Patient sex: M
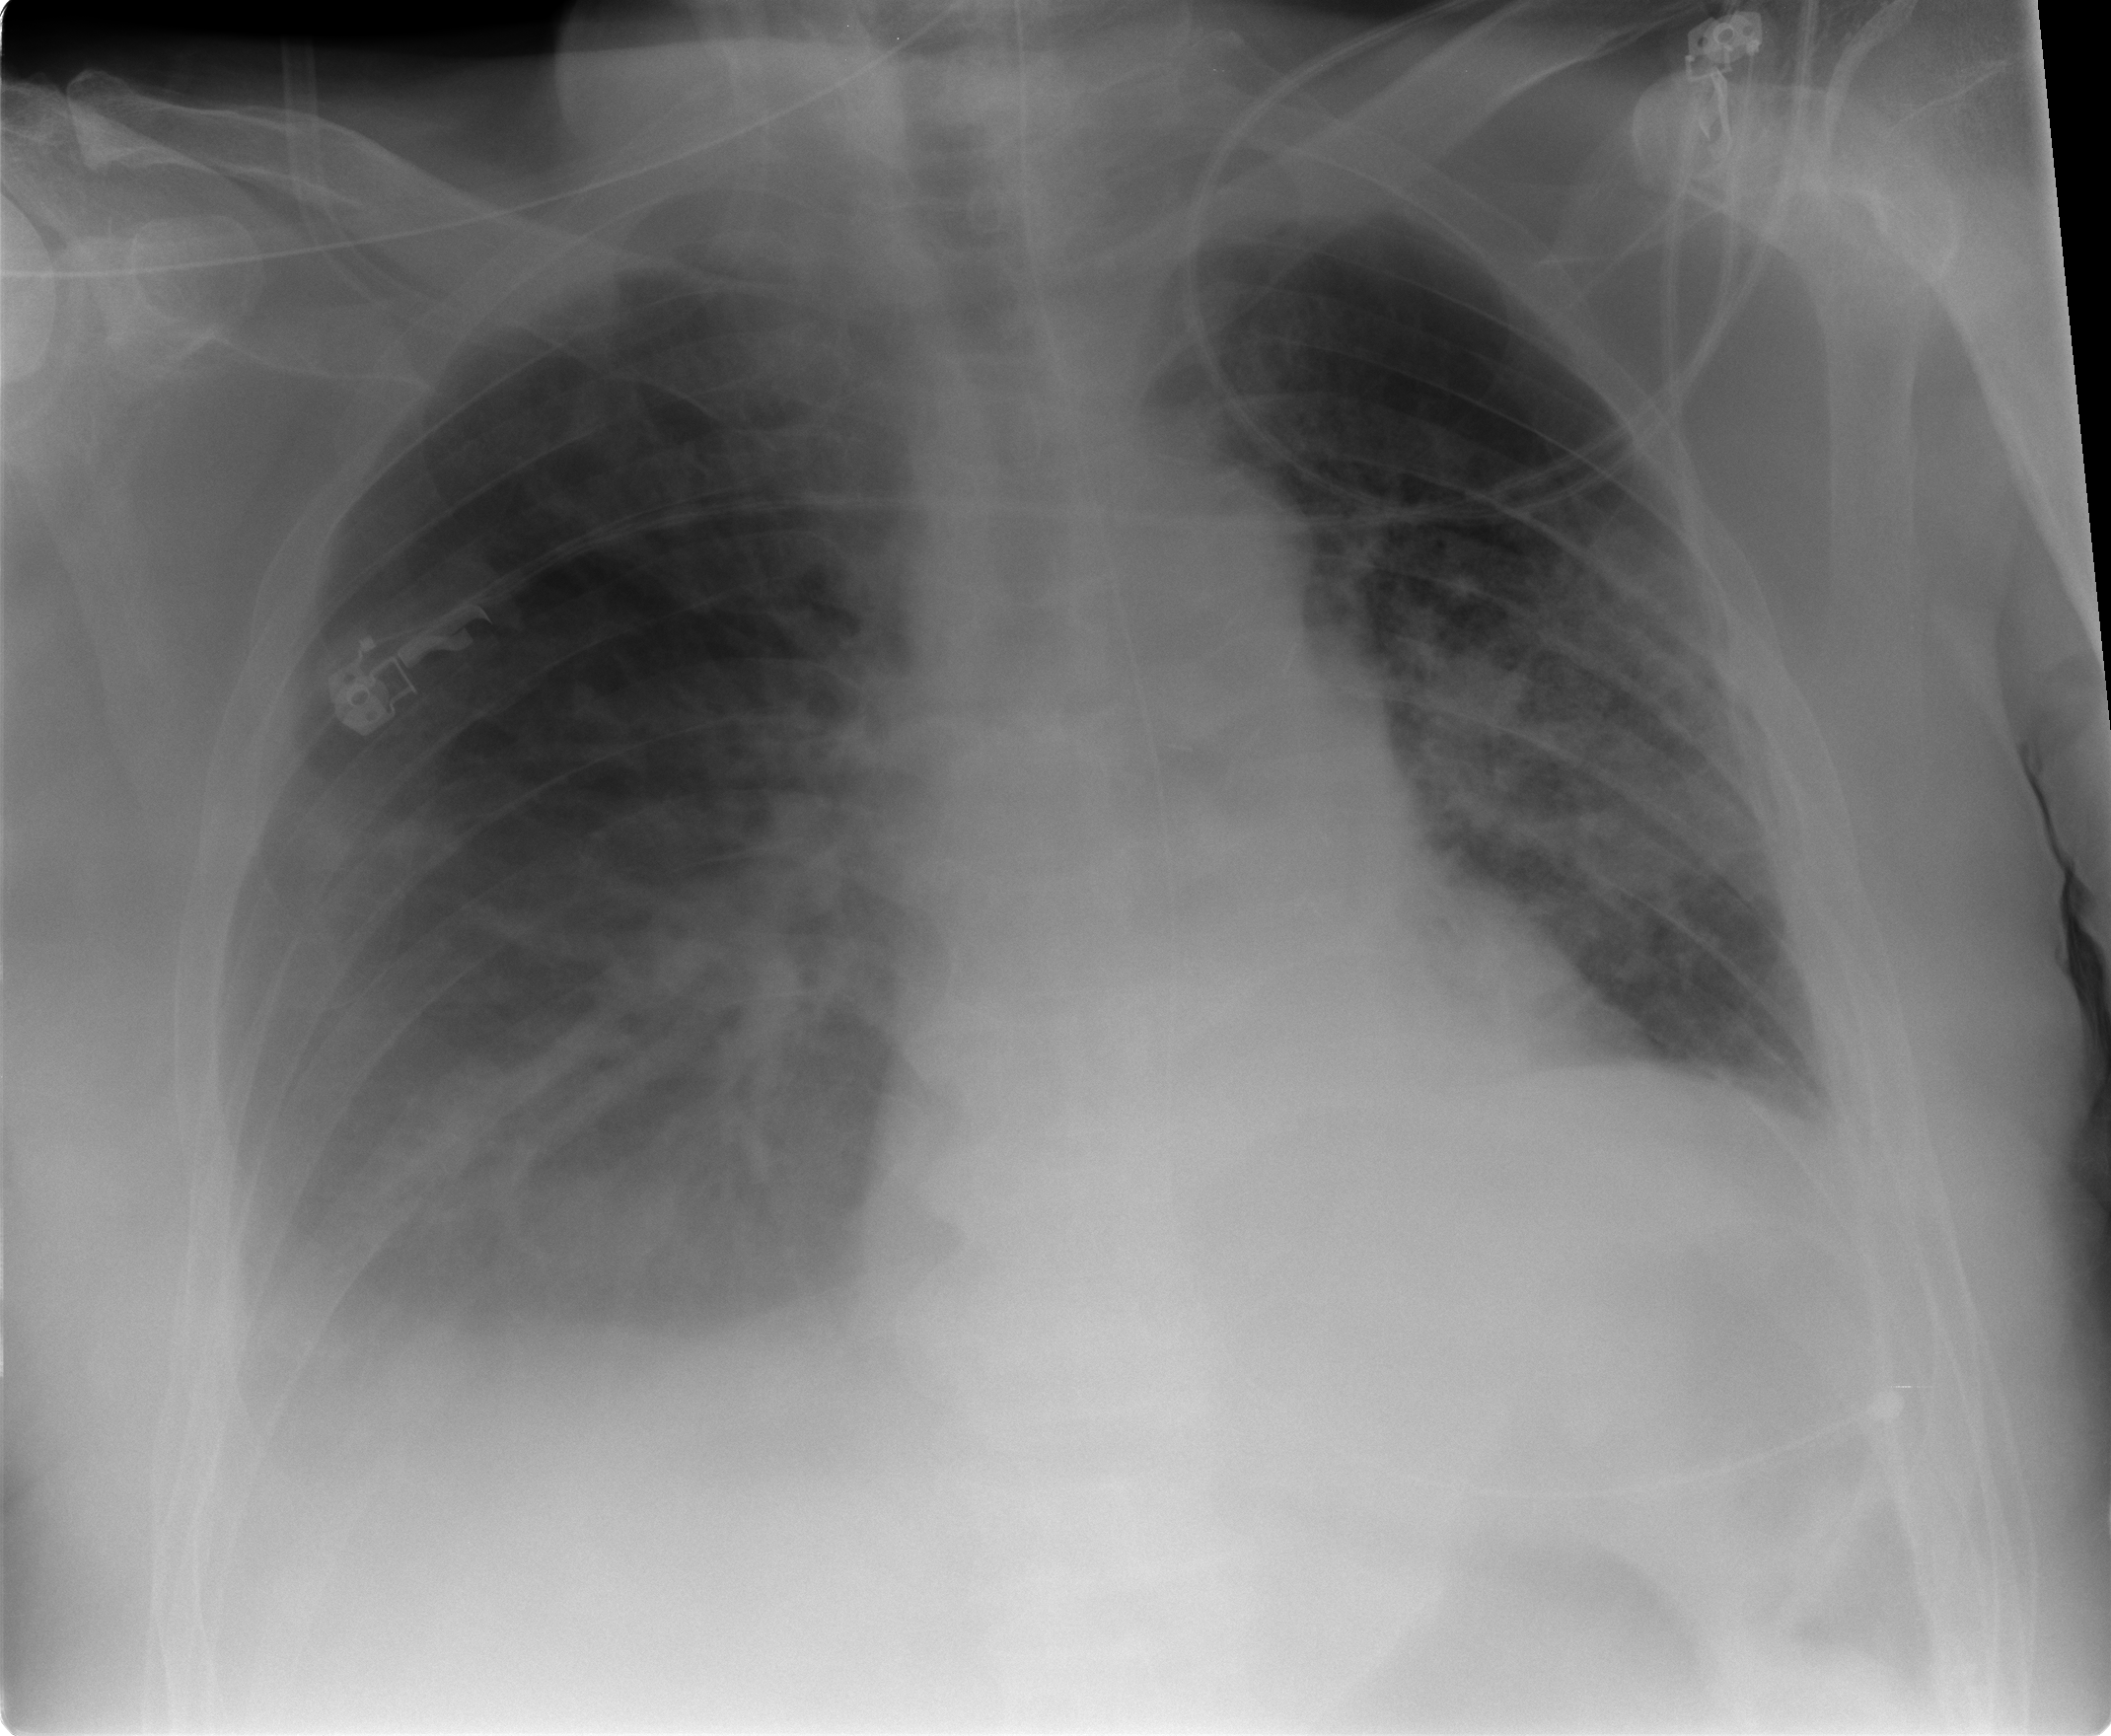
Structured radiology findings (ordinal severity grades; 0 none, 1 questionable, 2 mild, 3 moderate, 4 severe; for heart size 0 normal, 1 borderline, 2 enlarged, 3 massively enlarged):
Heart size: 0
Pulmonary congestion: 2
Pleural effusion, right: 2
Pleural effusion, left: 1
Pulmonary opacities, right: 0
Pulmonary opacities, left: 2
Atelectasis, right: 2
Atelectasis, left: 2